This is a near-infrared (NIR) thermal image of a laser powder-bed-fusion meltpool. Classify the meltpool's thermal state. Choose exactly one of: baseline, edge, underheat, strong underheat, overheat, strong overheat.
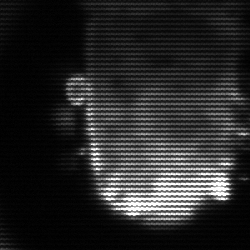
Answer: baseline